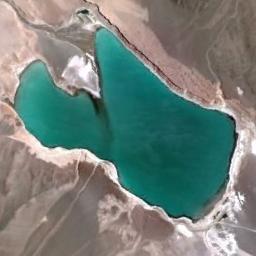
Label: lake